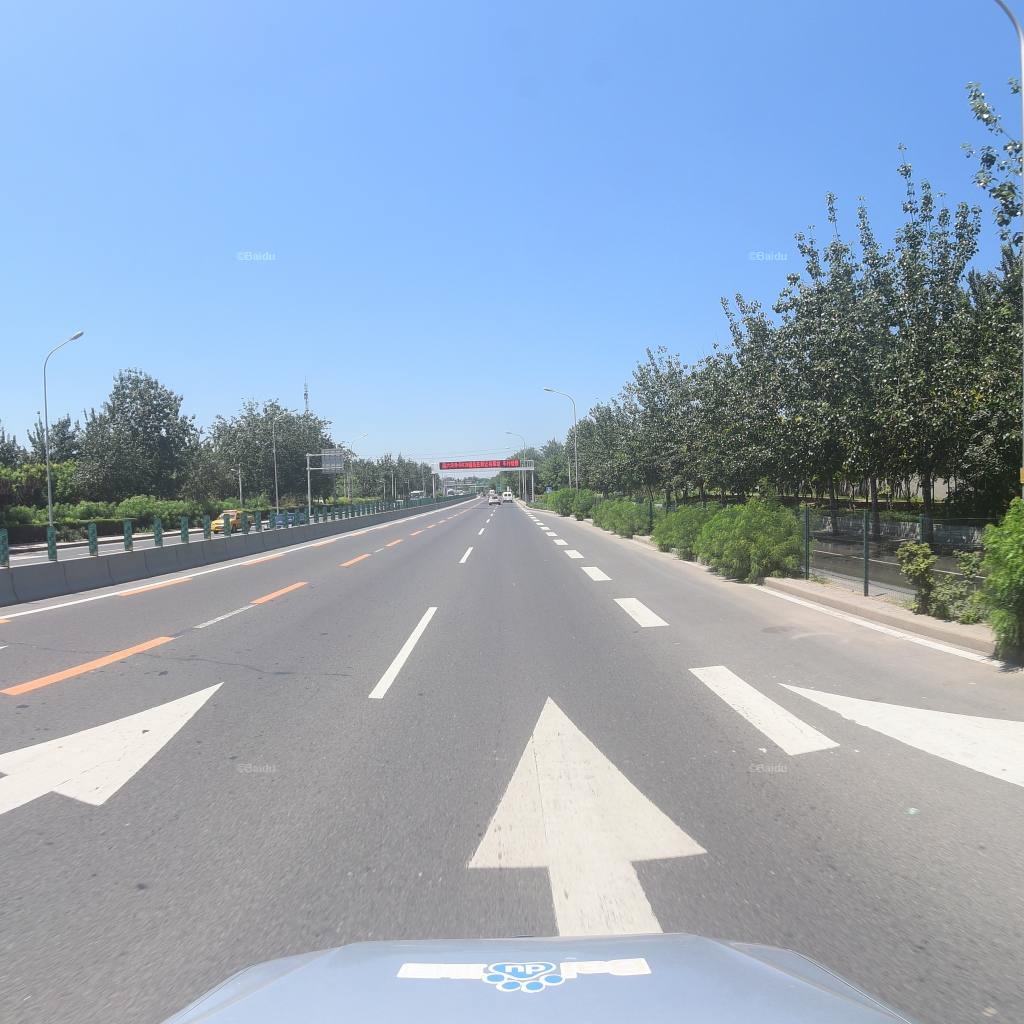
Region: Fengtai
Road damage annotations: transverse patch